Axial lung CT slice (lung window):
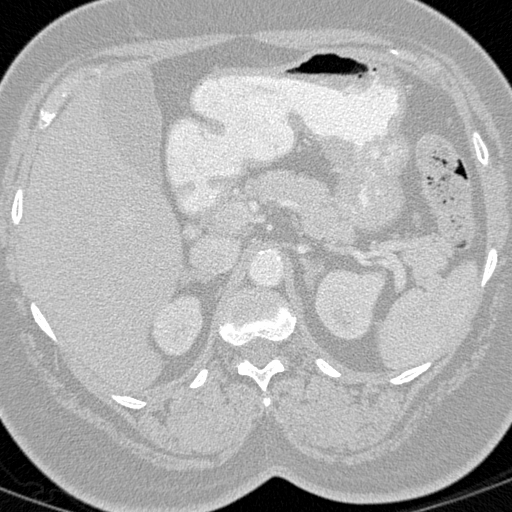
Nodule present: no